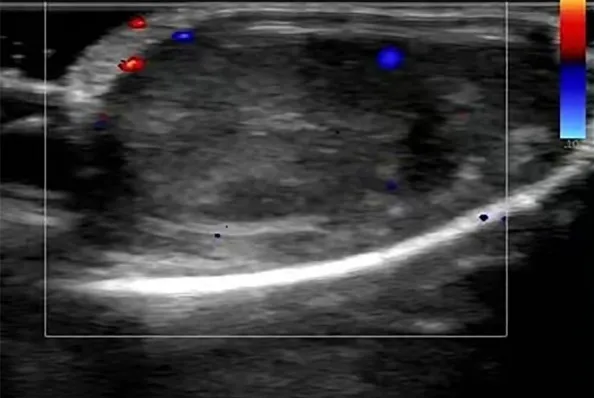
Ultrasound image of the right testis on hospital admission. The color Doppler ultrasound image revealed the uneven echo of the right testis, which showed no significant blood flow signal.
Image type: radiology (ultrasound)